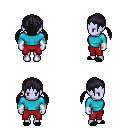
a pixel art fantasy rpg character, female body template, dark elf, purple skin, teal long-sleeve shirt, red pants, raven twin-tailed hairstyle, white cloth bracers, black slippers, four views (front, back, left, right), 2x2 character sprite sheet, small pixel art, hard edges, no anti-aliasing